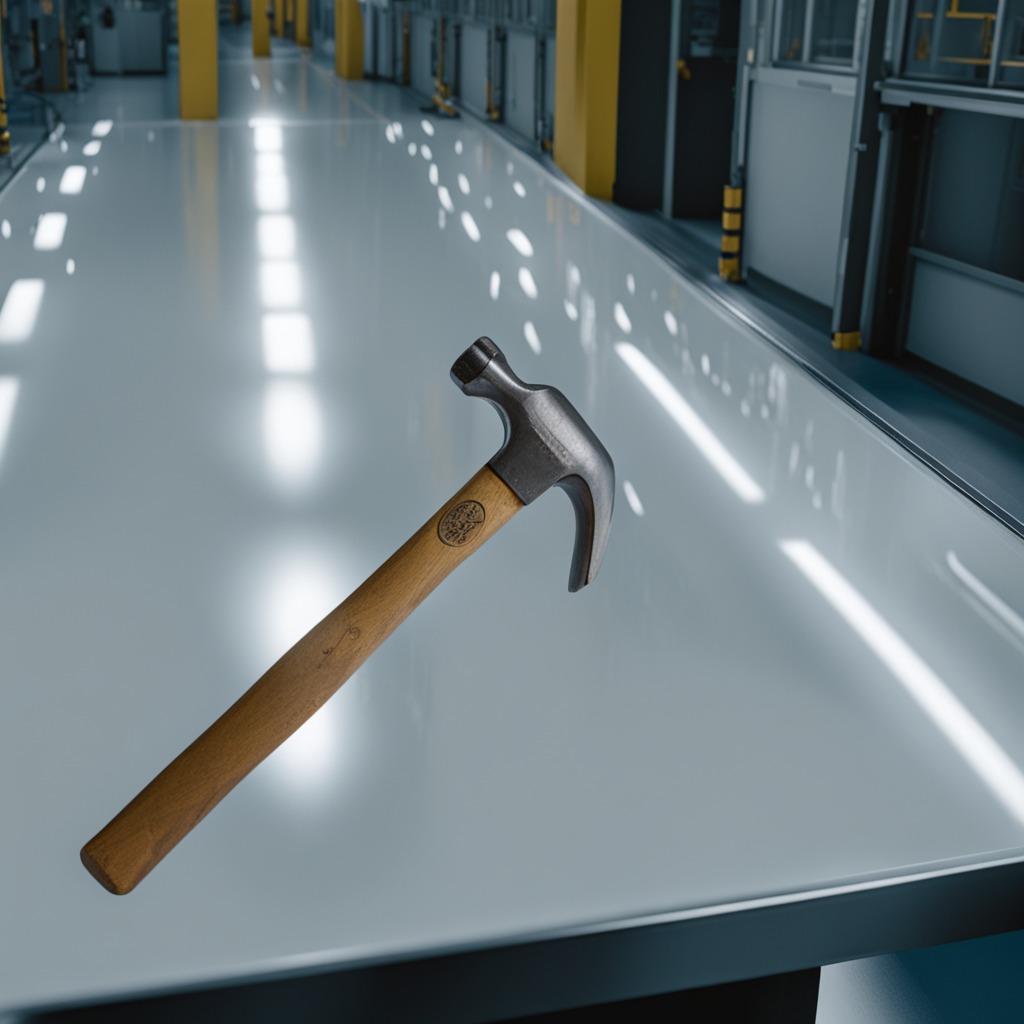
A hammer is lying on a table in a ship maintenance bay.